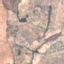
Land use / land cover class: PermanentCrop